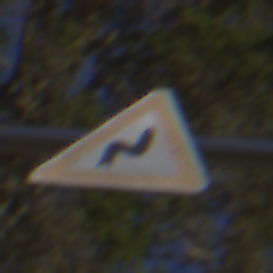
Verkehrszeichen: DoppelkurveRechts
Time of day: MorningAfternoon
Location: Outdoor (Nature)
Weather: Clear
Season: Winter
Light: Natural